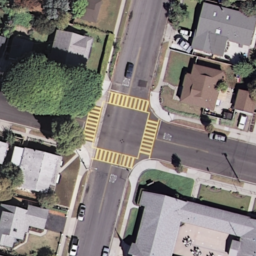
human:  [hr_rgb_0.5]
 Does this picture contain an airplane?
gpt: no

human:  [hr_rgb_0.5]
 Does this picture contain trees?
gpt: yes

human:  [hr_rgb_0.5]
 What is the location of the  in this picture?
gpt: i cannot see it